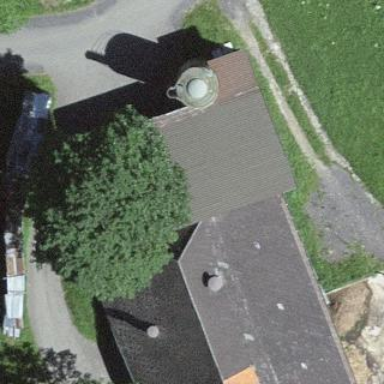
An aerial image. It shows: Farm building.